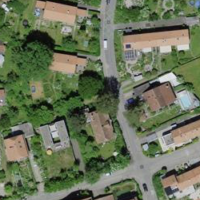
EUNIS habitat code: 55
Species observed at this site:
Symphoricarpos albus
Equisetum hyemale